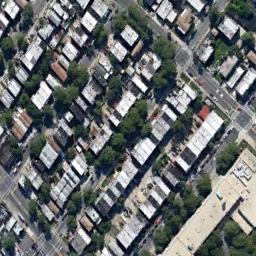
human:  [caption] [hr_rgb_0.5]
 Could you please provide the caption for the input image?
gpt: The dense residential is next to the road and some trees .

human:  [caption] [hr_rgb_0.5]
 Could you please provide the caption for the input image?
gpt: The houses in the residential area are next to each other .

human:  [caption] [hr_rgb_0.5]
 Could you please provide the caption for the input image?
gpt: A dense residential area has lots of trees and houses of the same style while some roads go through the residential area .

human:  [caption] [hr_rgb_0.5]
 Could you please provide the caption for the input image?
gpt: There are many roads and neatly arranged houses and trees in densely populated areas .

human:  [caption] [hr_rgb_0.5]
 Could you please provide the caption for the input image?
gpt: There are many white buildings arranged neatly on dense residential area .